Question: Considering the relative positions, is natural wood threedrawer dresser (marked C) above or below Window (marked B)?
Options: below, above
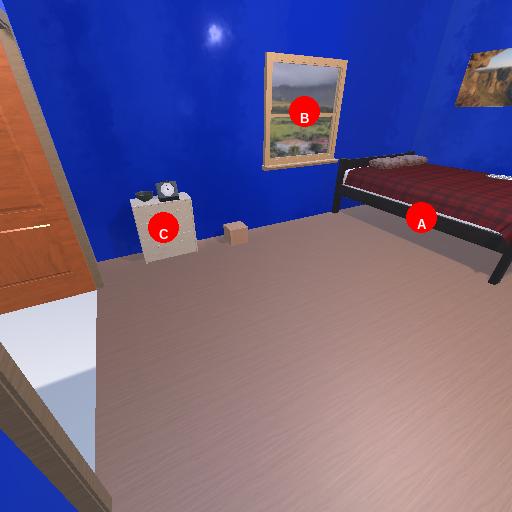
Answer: below